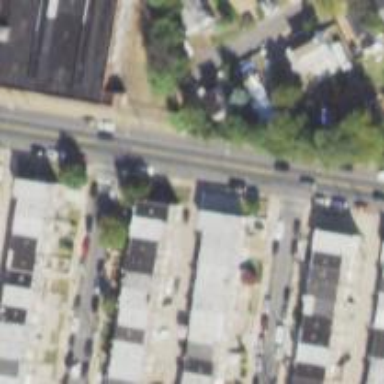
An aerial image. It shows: Alleyway designated as service road.